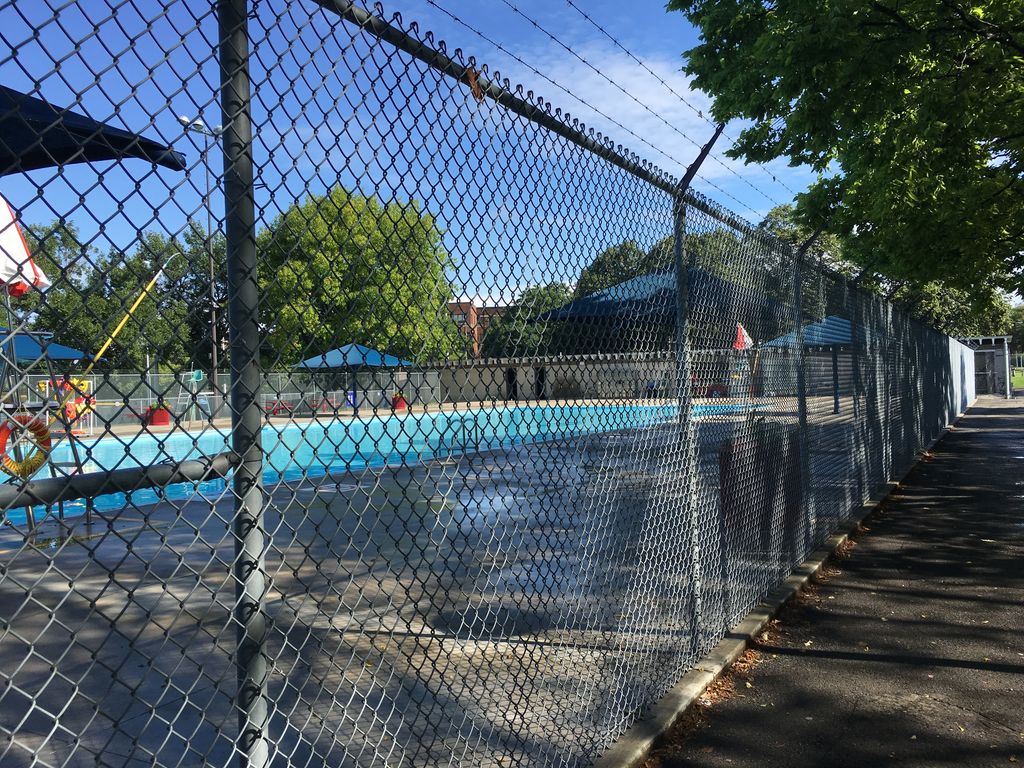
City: montreal